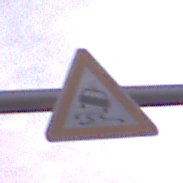
Verkehrszeichen: SchleuderOderRutschgefahr
Umgebung: Outdoor, Nature
Tageszeit: SunriseSunset
Wetter: PartlyCloudy
Licht: Natural
Jahreszeit: NotSpecified
Kontrast: LowContrast